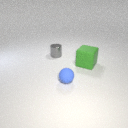
small blue rubber sphere in front of small gray metal cylinder